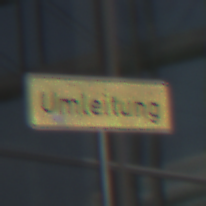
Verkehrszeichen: Umleitungsankuendigung
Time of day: MorningAfternoon
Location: Outdoor (Urban)
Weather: PartlyCloudy
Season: NotSpecified
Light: Natural